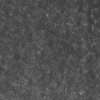
Label: not_dusty